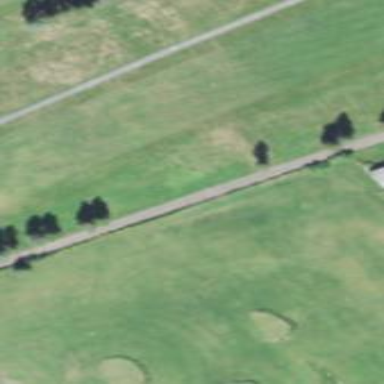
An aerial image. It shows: Golf fairway surrounded by grass.